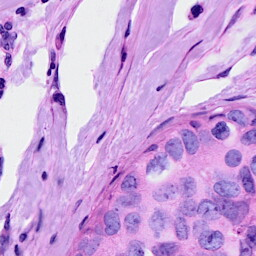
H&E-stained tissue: Breast